Question: I use this method to bind a Line to the center of two ScatterViewItems:
'''
private void BindLineToScatterViewItems(Shape line, ScatterViewItem origin, ScatterViewItem destination)
{
// Bind line.(X1,Y1) to origin.ActualCenter
BindingOperations.SetBinding(line, Line.X1Property, new Binding { Source = origin, Path = new PropertyPath("ActualCenter.X") });
BindingOperations.SetBinding(line, Line.Y1Property, new Binding { Source = origin, Path = new PropertyPath("ActualCenter.Y") });
// Bind line.(X2,Y2) to destination.ActualCenter
BindingOperations.SetBinding(line, Line.X2Property, new Binding { Source = destination, Path = new PropertyPath("ActualCenter.X") });
BindingOperations.SetBinding(line, Line.Y2Property, new Binding { Source = destination, Path = new PropertyPath("ActualCenter.Y") });
}
'''
But now I'd like to bind it from the bottom from one ScatterViewItem to the top of the another ScatterViewItem:

How can I achieve that?
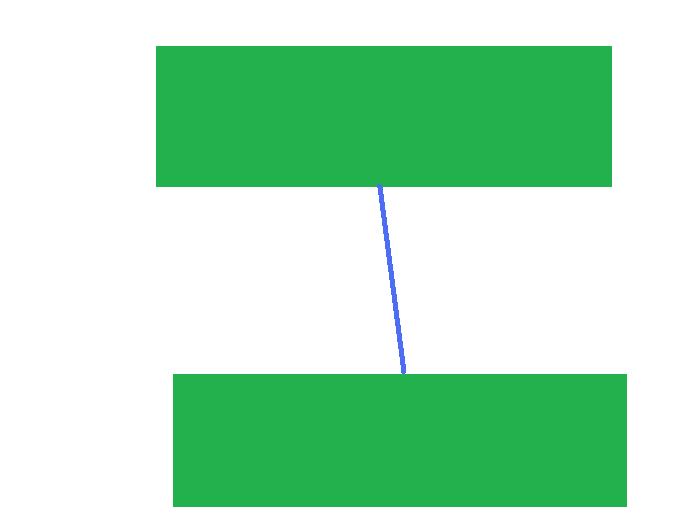
Answer: You could:
1. Use a IValueConverter that takes the bounding rectangle of the view item and a converter parameter to specify the side to calculate the center from. public enum MidpointSide { None, Left, Top, Right, Bottom }
public class MidpointConverter : IValueConverter
{
private bool returnY;
public MidpointConverter(bool returnY)
{
this.returnY = returnY;
}
public object Convert(object value, Type targetType,
object parameter, CultureInfo culture)
{
var scatter = value as ScatterViewItem;
var side = (MidpointSide)parameter;
var center = scatter.ActualCenter;
var halfW = scatter.ActualWidth / 2.0;
var halfH = scatter.ActualHeight / 2.0;
Point point = null;
switch (side)
{
case MidpointSide.Left:
point = new Point(center.X - halfW, center.Y);
break;
case MidpointSide.Top:
point = new Point(center.X, center.Y - halfH);
break;
case MidpointSide.Right:
point = new Point(center.X + halfW, center.Y);
break;
case MidpointSide.Bottom:
point = new Point(center.X, center.Y + halfH);
break;
default:
return null;
}
return this.returnY ? point.Y : point.X;
}
public object ConvertBack(object value, Type targetType,
object parameter, CultureInfo culture)
{
throw new NotImplementedException();
}
}
The converter you would use would be: var x = new MidpointConverter(false), y = MidpointConverter(true);
BindingOperations.SetBinding(line, Line.X1Property,
new Binding { Source = origin, Converter = x, ConverterParameter = MidpointSide.Bottom });
BindingOperations.SetBinding(line, Line.Y1Property,
new Binding { Source = origin, Converter = y, ConverterParameter = MidpointSide.Bottom });
// Definitely more heavyweight than just changing the 'ZIndex'
// You run into the problem that you can't bind the 'start' and 'end'
// of a line, only X1/Y1 and X2/Y2 making this converter involved
2. Keep the same ActualCenter bindings, but make the ZIndex of the line below that of the rectangles. Using this approach will likely keep you from having to detect if one ScatterViewItem moves in such a way that needs to change the side used in the converter.